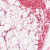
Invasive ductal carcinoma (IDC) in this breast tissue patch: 0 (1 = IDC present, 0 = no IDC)